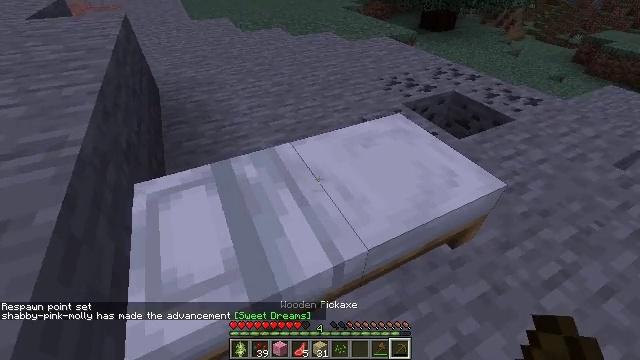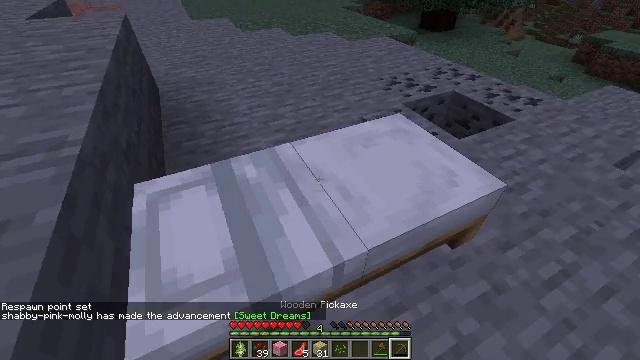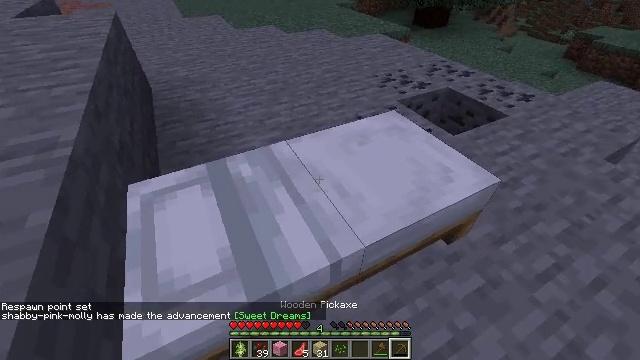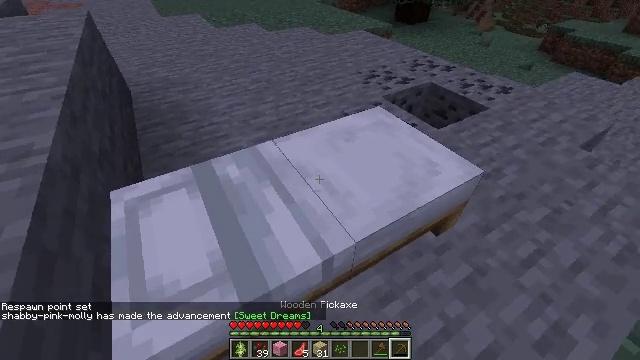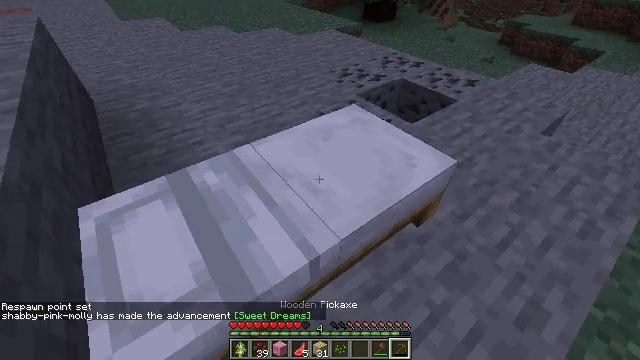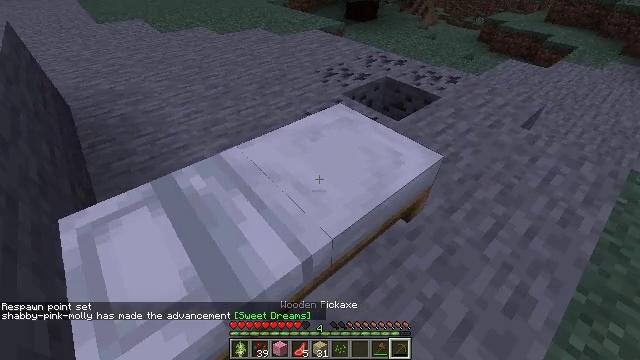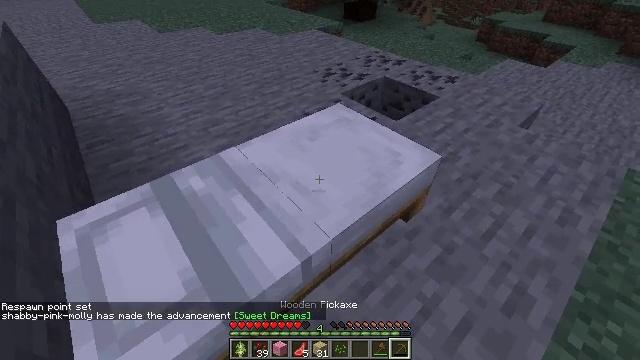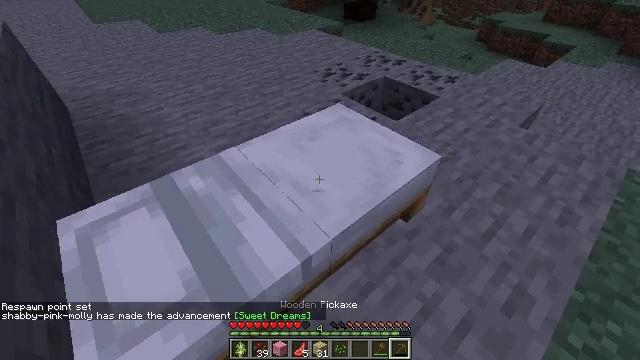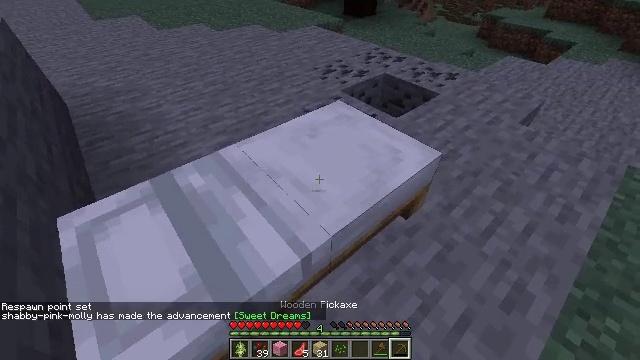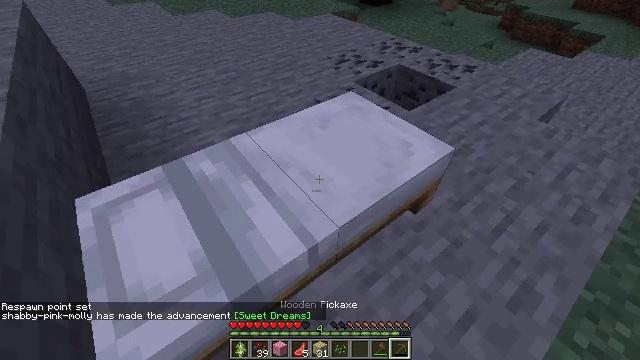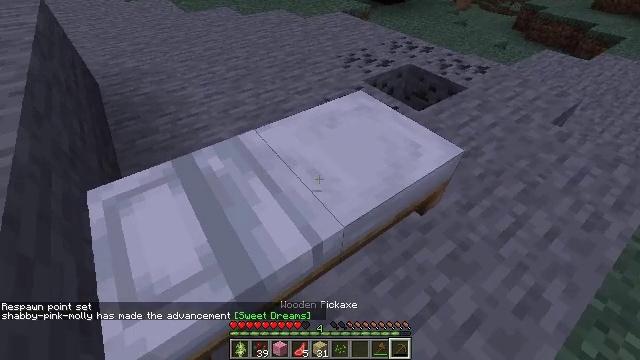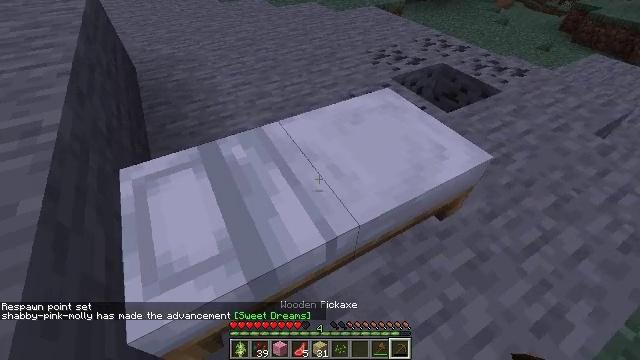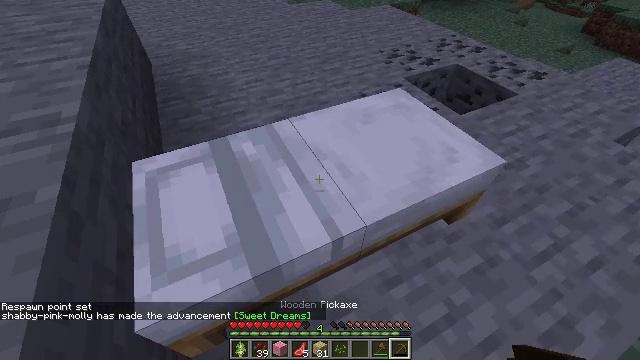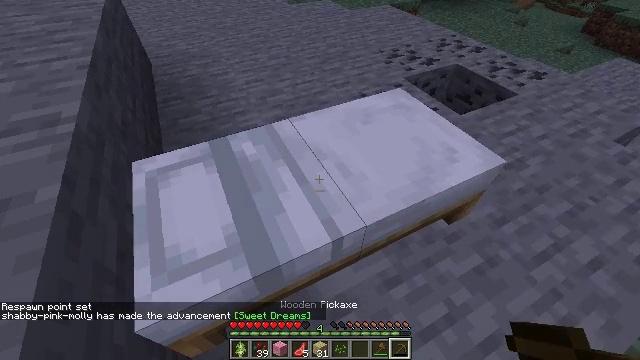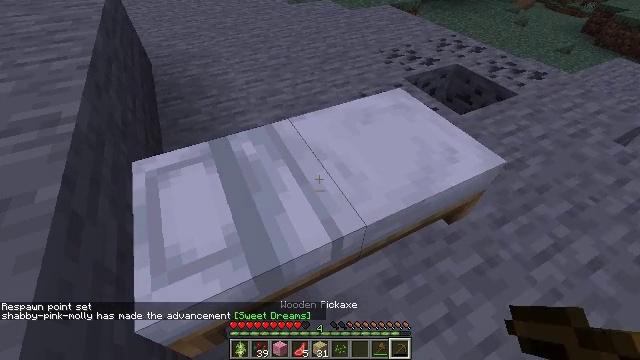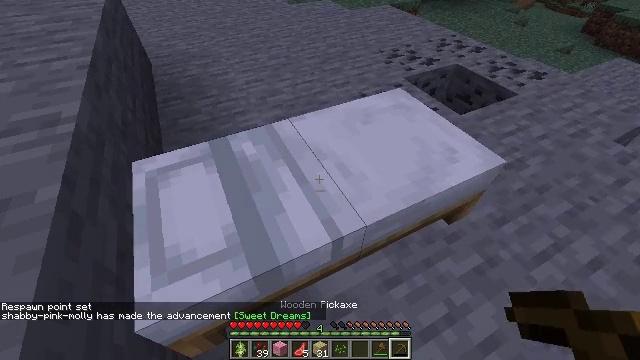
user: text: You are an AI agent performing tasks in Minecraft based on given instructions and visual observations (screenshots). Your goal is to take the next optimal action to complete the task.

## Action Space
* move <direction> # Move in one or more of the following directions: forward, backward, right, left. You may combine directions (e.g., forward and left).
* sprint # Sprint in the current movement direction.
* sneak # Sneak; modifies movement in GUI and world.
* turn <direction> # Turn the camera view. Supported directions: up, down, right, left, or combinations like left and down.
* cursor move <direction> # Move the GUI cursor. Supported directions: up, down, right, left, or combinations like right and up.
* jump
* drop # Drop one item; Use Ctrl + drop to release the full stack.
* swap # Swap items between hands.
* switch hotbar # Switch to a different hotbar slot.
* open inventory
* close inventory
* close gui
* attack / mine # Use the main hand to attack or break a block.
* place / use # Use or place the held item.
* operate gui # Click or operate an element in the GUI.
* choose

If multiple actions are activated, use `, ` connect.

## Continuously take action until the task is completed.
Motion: motion action
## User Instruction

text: Attack the white bed to collect it.
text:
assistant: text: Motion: no_op
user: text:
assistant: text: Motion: turn right
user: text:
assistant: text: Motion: turn right
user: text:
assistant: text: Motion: turn right
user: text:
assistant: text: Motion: turn right
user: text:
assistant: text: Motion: no_op
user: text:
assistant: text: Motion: no_op
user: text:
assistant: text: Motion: no_op
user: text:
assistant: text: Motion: turn left and down
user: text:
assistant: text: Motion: turn left
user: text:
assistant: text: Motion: turn left and down
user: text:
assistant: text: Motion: turn left
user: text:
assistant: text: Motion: no_op
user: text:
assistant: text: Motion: no_op
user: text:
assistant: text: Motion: no_op
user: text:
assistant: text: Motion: no_op
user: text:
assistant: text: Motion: no_op
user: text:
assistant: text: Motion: no_op
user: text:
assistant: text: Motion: no_op
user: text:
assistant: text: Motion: turn left
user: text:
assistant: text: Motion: turn left
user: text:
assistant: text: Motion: no_op
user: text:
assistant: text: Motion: no_op
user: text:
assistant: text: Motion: no_op
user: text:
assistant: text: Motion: no_op
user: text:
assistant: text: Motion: no_op
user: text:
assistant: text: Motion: no_op
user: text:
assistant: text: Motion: no_op
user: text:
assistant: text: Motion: no_op
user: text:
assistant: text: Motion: no_op